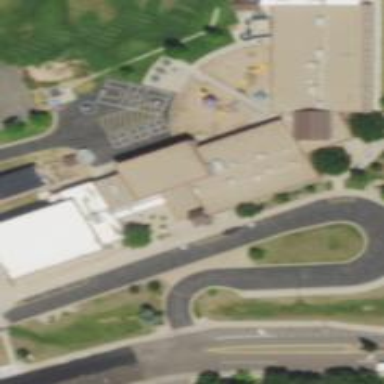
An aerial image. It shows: School.